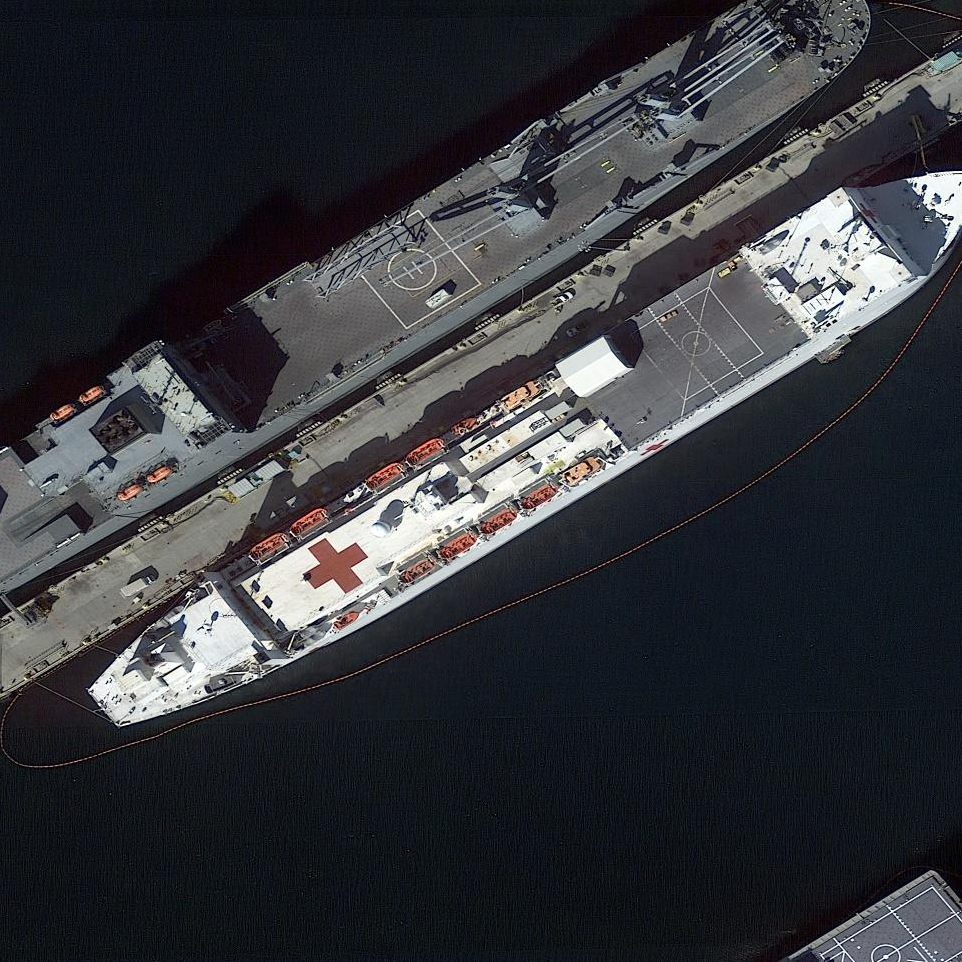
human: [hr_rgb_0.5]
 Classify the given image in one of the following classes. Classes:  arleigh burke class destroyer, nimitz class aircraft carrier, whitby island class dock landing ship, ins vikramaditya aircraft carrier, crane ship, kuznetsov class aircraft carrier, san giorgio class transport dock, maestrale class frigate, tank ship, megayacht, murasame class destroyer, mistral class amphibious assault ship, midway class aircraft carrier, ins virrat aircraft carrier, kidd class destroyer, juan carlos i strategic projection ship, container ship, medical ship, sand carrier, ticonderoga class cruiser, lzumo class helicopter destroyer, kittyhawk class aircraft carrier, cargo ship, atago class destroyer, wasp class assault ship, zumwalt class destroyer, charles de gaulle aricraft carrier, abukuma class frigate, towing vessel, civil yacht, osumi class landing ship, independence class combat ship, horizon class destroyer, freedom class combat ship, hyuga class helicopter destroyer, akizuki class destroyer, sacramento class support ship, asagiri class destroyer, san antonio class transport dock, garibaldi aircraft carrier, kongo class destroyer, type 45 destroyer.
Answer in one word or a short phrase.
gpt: Medical ship